Interaction volume radius: 10 \u00c5
Interaction volume height: 20 \u00c5
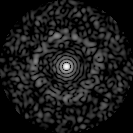
Disorder parameter: 0.8412